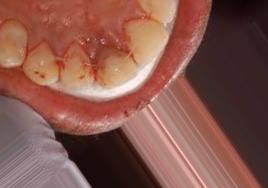
Condition: Tooth Discoloration